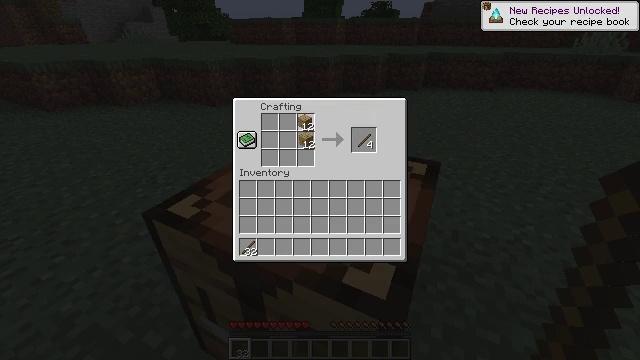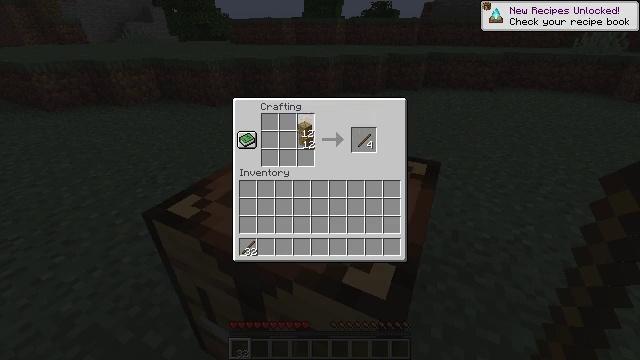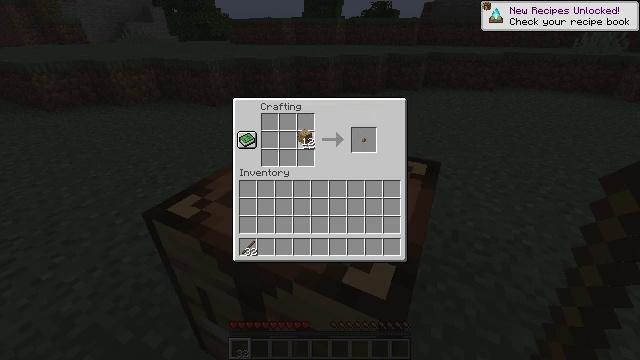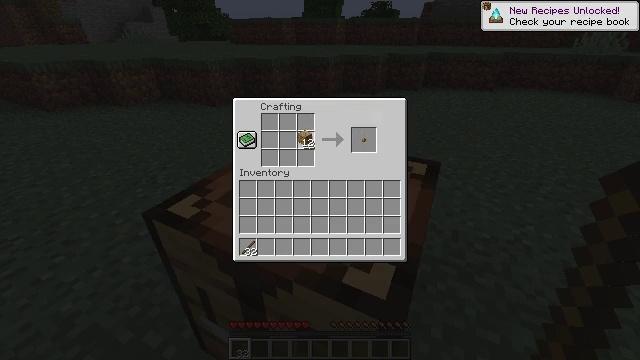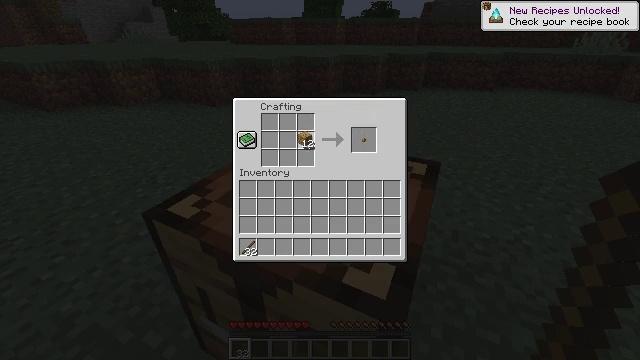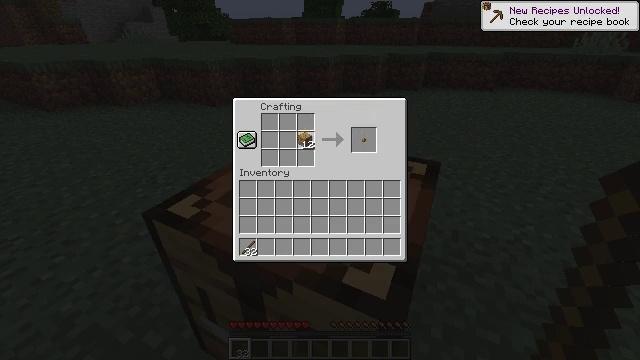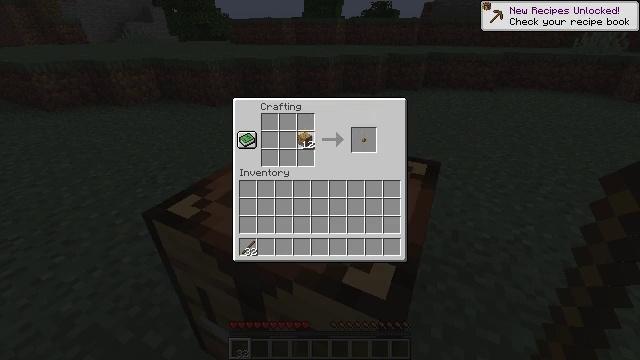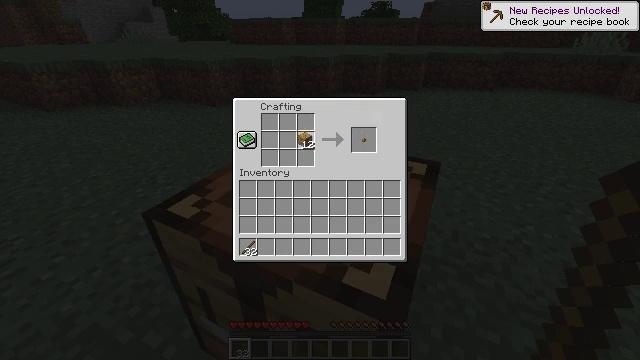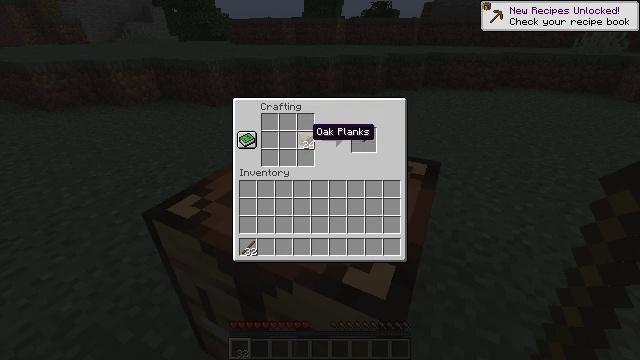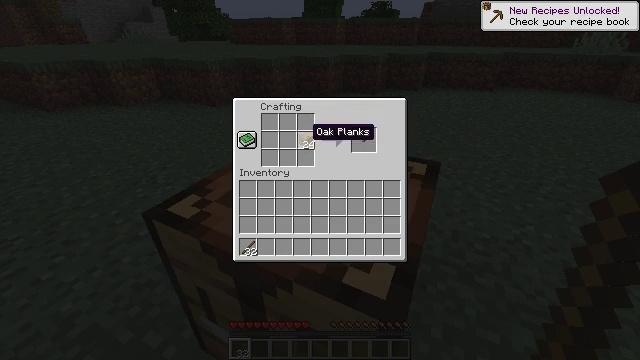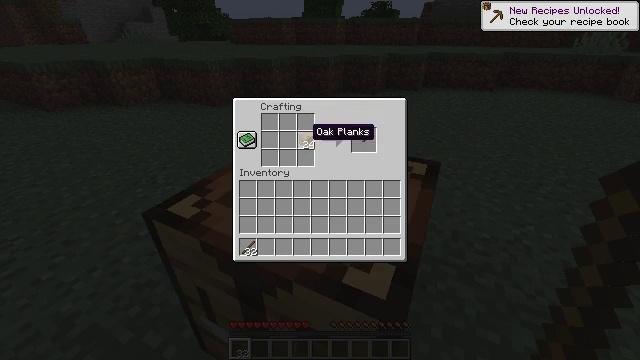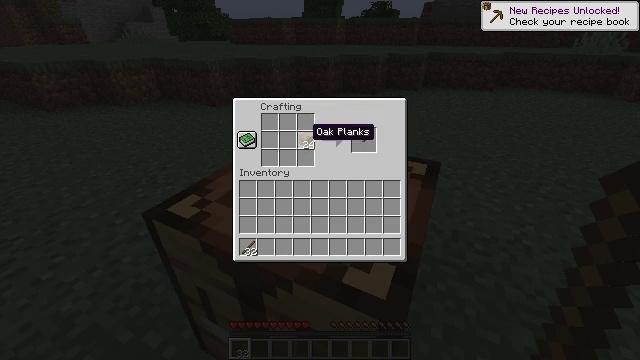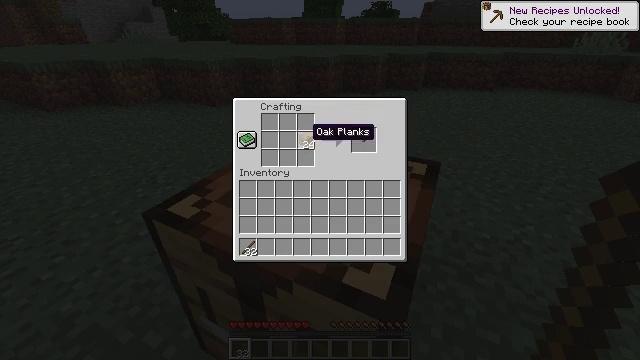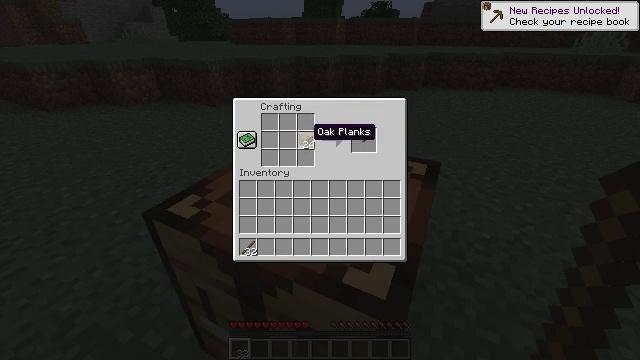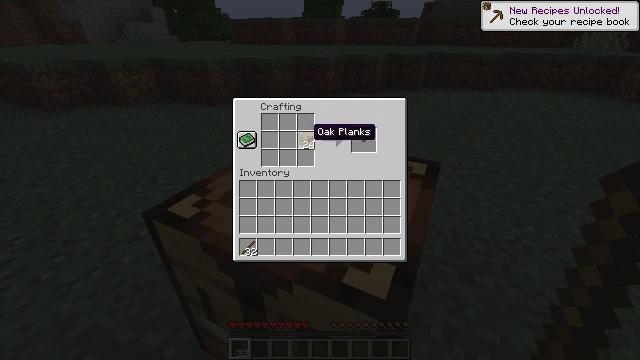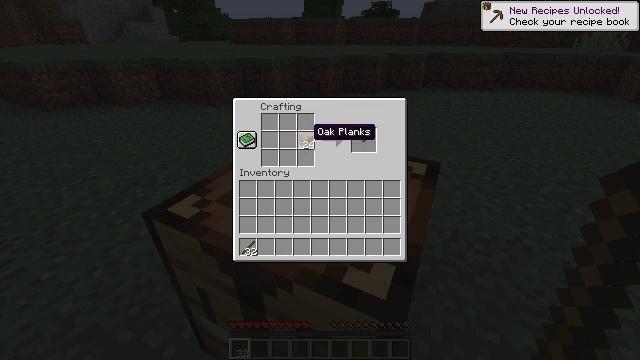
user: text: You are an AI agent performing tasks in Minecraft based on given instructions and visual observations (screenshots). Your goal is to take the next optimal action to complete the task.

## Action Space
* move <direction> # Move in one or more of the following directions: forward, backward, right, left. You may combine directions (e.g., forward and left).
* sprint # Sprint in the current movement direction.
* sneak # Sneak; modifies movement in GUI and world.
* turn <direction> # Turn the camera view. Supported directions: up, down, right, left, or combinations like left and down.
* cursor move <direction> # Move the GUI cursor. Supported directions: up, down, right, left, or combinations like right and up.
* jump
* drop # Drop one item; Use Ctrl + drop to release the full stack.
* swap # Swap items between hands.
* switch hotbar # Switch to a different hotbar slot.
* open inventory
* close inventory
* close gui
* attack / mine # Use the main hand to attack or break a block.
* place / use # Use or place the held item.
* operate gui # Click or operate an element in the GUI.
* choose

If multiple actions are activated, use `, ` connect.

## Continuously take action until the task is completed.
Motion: motion action
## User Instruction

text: Make sure to craft a wooden pickaxe in a crafting table.
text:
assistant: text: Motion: cursor move down
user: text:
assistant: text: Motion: cursor move down
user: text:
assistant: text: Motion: no_op
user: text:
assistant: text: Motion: no_op
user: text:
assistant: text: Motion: operate gui
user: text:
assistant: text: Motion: operate gui
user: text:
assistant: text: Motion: operate gui
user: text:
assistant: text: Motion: no_op
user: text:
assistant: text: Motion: no_op
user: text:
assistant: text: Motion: no_op
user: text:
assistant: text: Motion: no_op
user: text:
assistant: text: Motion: no_op
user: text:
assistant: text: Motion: no_op
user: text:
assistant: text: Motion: no_op
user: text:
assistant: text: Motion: no_op
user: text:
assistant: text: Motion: no_op
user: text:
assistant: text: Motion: no_op
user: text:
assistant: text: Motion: operate gui
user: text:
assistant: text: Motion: operate gui
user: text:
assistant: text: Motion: operate gui
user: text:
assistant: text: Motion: no_op
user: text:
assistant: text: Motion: cursor move left
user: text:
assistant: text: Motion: cursor move left
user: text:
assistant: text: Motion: no_op
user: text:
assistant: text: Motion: no_op
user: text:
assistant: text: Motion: no_op
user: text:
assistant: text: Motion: no_op
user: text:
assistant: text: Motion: no_op
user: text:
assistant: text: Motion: no_op
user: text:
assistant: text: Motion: no_op